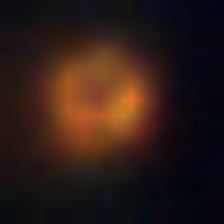
Taxon: NanoPlankton
Group: Other